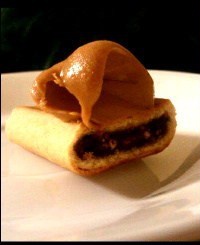
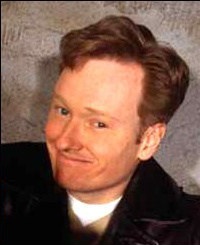
Blend attribute: Curly Hair
Blending difficulty: High
Creative potential: High